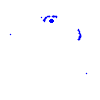
Particle: electron